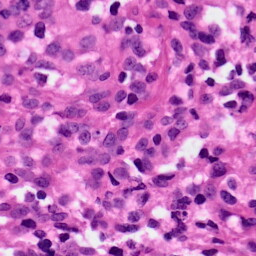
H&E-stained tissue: Ovarian